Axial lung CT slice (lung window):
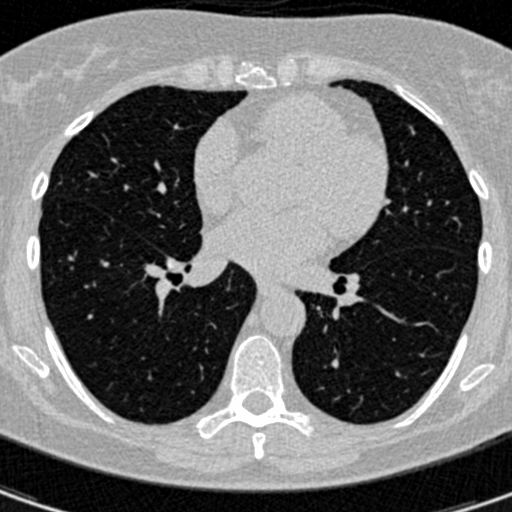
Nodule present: no